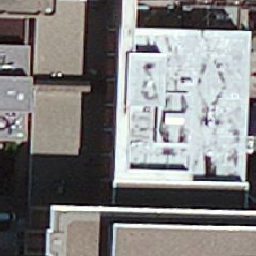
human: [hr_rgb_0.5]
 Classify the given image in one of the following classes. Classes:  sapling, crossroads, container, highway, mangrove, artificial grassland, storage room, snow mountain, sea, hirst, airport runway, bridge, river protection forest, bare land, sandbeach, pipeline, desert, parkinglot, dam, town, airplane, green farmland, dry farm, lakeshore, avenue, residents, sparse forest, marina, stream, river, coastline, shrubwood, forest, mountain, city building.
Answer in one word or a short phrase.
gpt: city building